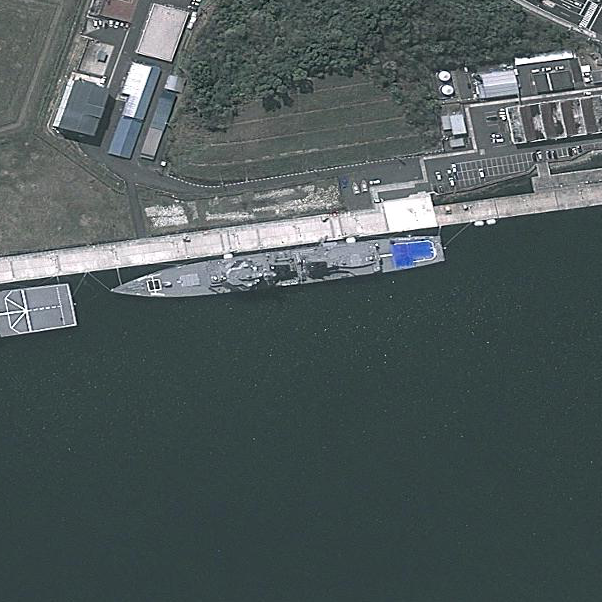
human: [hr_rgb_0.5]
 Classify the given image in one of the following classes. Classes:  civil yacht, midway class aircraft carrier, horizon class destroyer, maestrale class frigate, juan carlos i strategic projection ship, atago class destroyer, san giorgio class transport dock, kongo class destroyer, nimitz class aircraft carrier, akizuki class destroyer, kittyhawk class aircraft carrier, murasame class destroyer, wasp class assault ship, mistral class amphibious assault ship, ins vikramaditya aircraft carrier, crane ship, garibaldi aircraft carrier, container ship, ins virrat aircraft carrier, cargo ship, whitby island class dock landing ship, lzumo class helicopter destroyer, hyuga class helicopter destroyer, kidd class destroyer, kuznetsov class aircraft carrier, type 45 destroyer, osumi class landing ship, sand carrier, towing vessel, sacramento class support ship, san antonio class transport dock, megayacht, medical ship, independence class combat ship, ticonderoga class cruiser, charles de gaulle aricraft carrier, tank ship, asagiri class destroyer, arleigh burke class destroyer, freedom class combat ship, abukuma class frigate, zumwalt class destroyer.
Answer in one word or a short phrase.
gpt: Arleigh Burke class destroyer